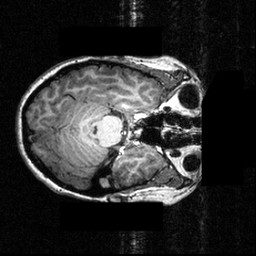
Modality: T1w
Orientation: axial
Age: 26
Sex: female
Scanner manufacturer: siemens
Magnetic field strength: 3.951 T
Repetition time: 1.5 s
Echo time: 0.00335 s